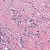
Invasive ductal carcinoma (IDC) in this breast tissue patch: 1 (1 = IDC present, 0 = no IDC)